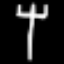
Label: fork